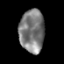
Tissue: prostate
Cell type: T cells
Senescence score: 0.7172
Nuclear area (px): 1050
Mean DAPI intensity: 123.833